Question: Can any one suggest me if I can store the extracted data in my existing .csv file??
I will have a static table in my .csv file and in that table only one column would be varying always.
And data for that table comes from different webpages. So using imacro i want to autofill my table with the latest value.
And also let me know how will the code look like because I have never used imacro much.!
The column marked with yellow arrow will change rest values will stay static. cells marked with green arrow will get values from one webpage and cells marked with blue arraw would get data from another webpage.

Thanks in advance
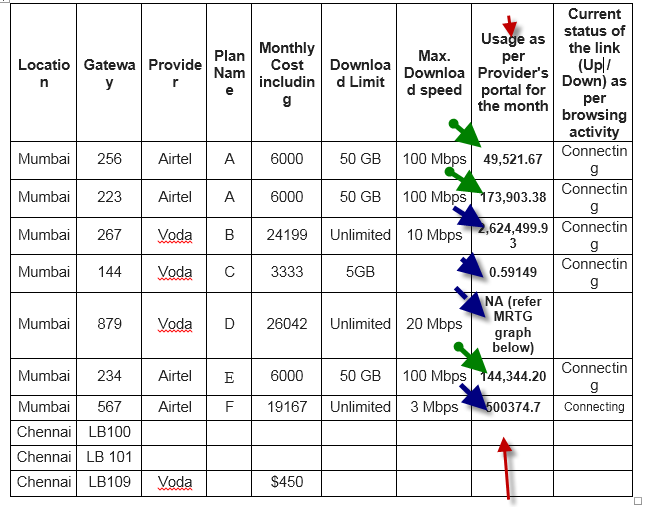
Answer: Firstly, sorry for replying so late
I am not sure how the code would be for entire table prewritten and just changing the value/updating
But you can try this it will extract the cell values which you require.
Try
'''
SET !VAR1 NULL
SET !EXTRACT_TEST_POPUP NO
TAG POS=50 TYPE=TD ATTR=CLASS:Cell&&TXT:* EXTRACT=TXT
WAIT SECONDS=2
ADD !VAR1 EVAL("var s="{{!EXTRACT}}"; s.trim()")
SET !EXTRACT NULL
ADD !EXTRACT {{!VAR1}}
SAVEAS TYPE=EXTRACT FOLDER=* FILE=abc.xls
SET !VAR1 NULL
WAIT SECONDS=3
'''